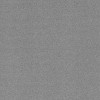
Atmospheric dust classification: dusty